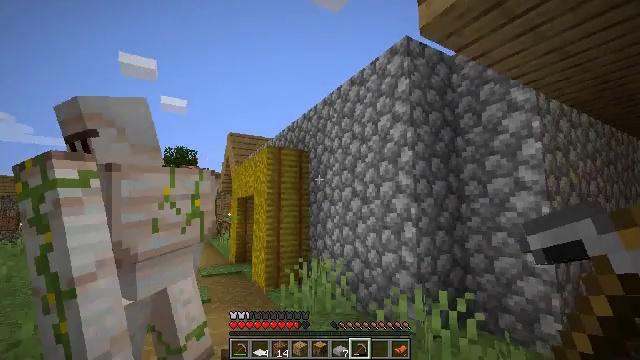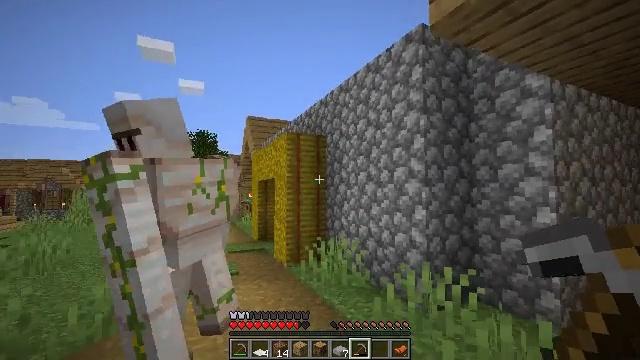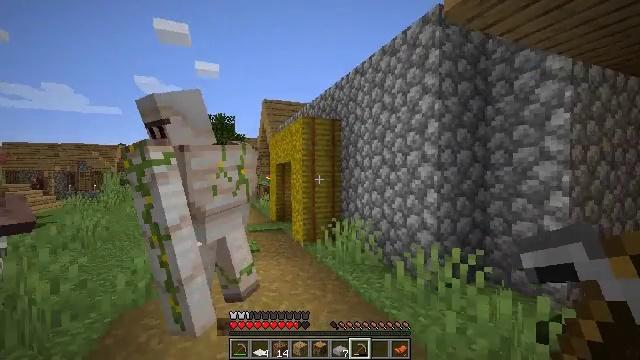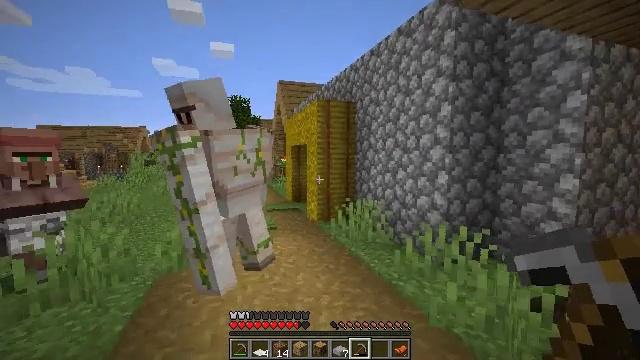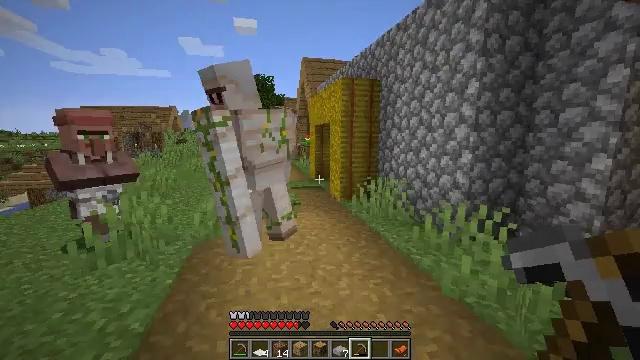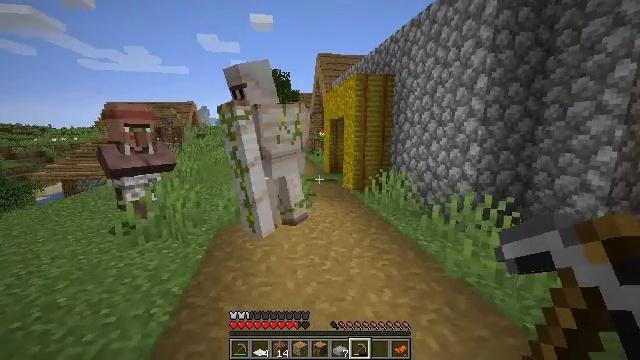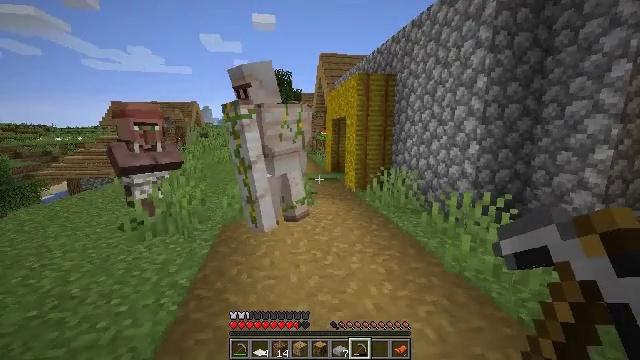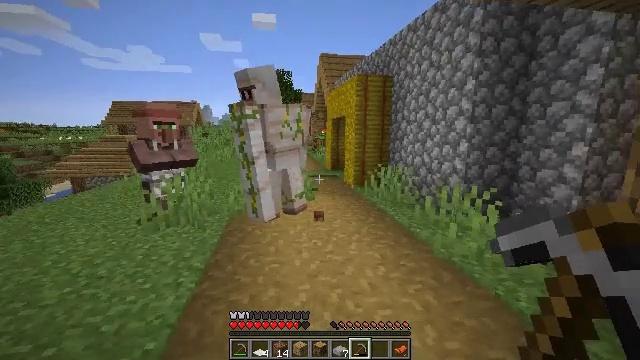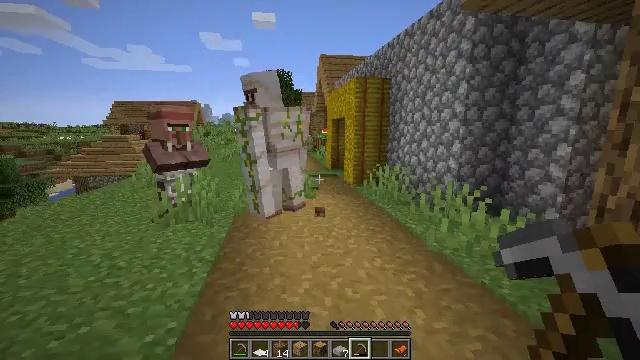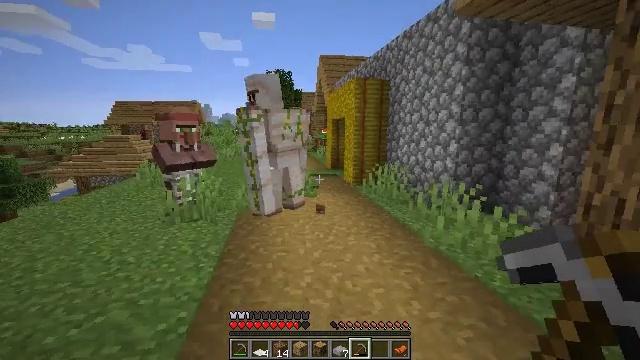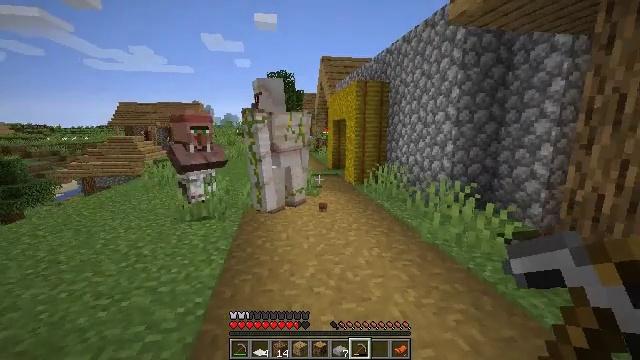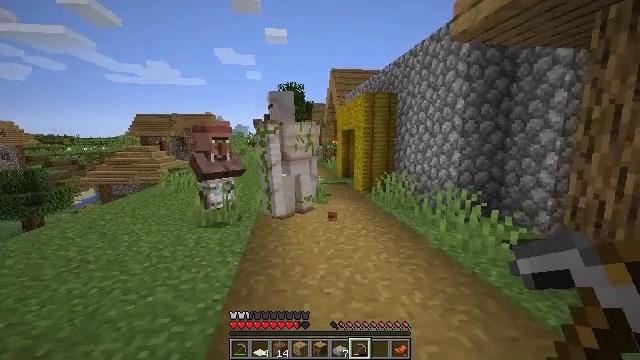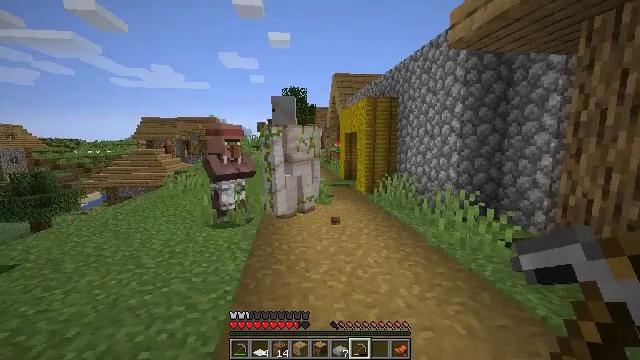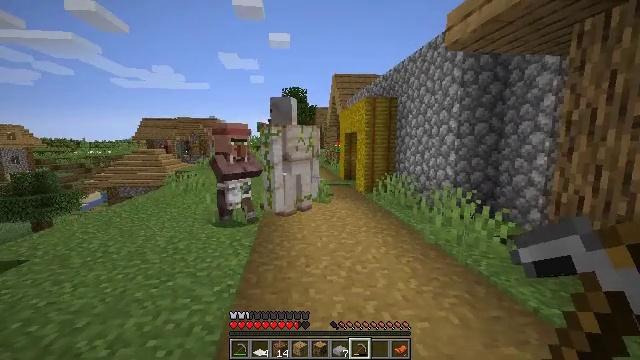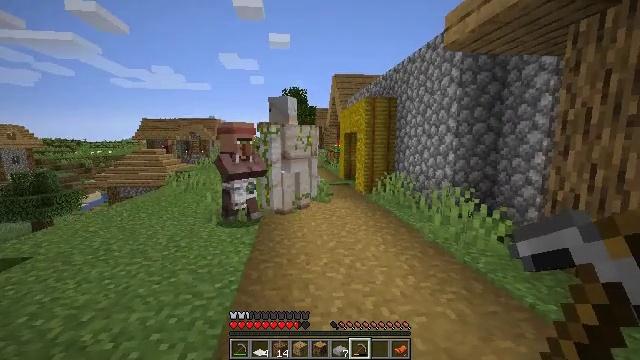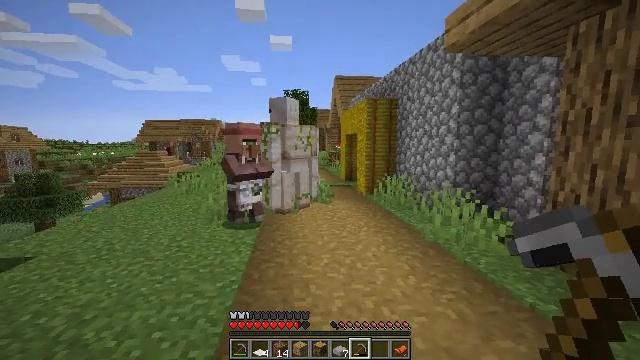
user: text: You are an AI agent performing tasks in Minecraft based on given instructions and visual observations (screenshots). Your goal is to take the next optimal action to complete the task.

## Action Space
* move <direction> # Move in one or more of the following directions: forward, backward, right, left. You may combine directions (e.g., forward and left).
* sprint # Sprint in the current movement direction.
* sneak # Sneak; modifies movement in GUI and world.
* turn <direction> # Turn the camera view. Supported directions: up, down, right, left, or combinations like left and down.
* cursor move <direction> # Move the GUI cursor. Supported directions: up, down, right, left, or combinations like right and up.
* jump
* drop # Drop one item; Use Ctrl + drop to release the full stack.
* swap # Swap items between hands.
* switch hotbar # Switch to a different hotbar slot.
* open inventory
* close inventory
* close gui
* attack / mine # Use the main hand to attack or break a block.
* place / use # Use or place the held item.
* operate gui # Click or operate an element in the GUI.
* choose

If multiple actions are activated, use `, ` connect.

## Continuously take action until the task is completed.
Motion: motion action
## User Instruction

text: Attack the oak stairs to recycle them.
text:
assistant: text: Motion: move back, turn left and down
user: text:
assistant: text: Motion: move back, turn left and down
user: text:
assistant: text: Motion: move back, turn left and down
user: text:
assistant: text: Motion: move back, turn left and down
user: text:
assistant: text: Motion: move back, turn left and down
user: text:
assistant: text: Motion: move back
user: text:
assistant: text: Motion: move back
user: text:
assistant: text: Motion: move back
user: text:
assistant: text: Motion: move back
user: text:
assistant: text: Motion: move back
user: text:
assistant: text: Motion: move back, turn left and up
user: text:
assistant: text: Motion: no_op
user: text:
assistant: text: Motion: no_op
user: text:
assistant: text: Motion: no_op
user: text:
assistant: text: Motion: no_op
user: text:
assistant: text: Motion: no_op
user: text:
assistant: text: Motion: no_op
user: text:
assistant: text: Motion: no_op
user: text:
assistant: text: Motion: no_op
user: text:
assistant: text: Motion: no_op
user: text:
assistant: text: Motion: no_op
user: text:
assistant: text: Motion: no_op
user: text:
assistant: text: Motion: no_op
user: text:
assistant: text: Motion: no_op
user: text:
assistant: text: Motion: no_op
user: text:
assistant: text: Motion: no_op
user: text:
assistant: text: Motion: no_op
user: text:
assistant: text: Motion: no_op
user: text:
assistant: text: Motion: no_op
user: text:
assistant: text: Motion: no_op